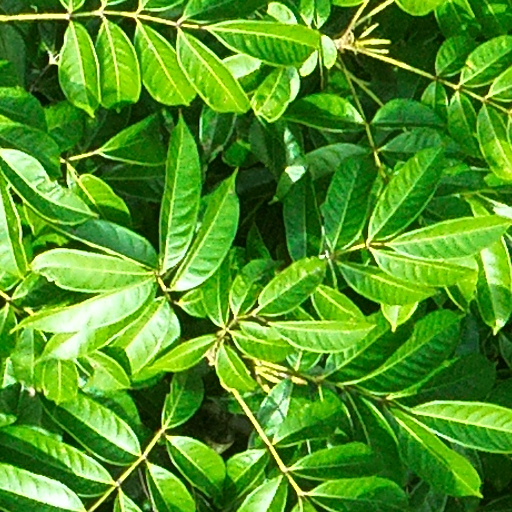
Species: Protium stevensonii
GBIF accepted scientific name: Tetragastris panamensis
Crown area (m\u00b2): 111.999